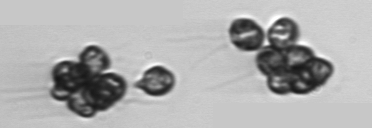
Label: Corymbellus